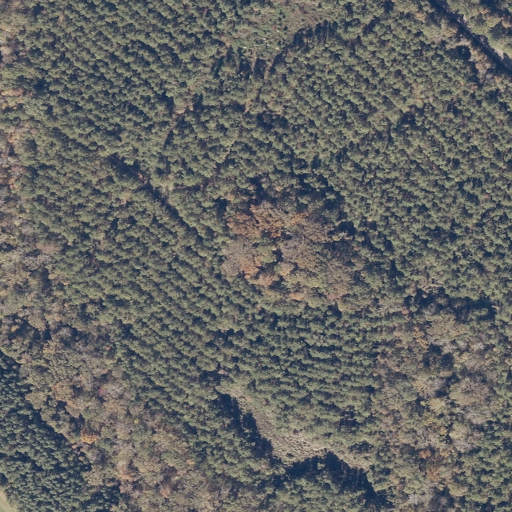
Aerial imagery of mountain in Alabama named Lamberths Mound containing evergreen forest, mixed forest, woody wetlands, deciduous forest, pasture, and shrub